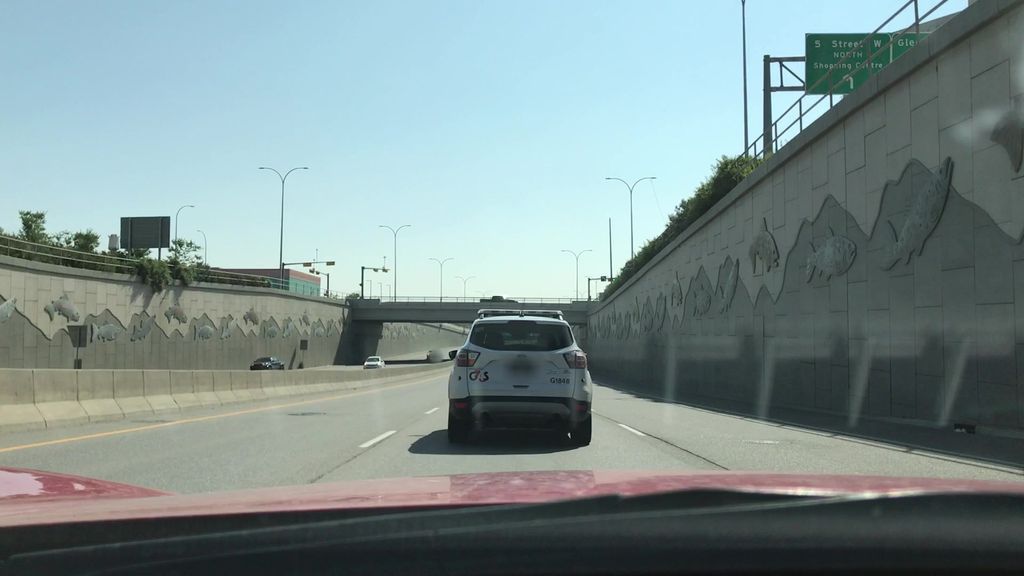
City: calgary